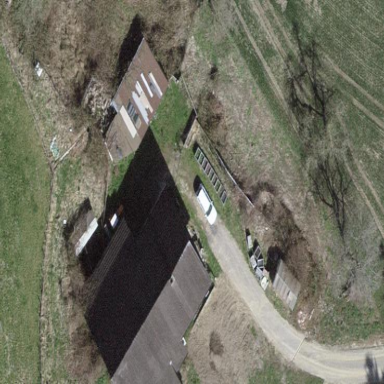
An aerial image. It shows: Farmyard area.